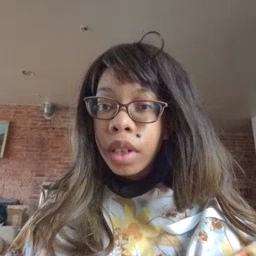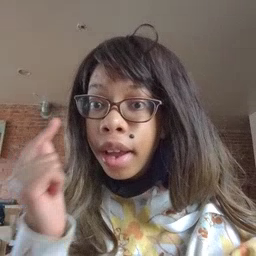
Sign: eye